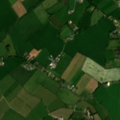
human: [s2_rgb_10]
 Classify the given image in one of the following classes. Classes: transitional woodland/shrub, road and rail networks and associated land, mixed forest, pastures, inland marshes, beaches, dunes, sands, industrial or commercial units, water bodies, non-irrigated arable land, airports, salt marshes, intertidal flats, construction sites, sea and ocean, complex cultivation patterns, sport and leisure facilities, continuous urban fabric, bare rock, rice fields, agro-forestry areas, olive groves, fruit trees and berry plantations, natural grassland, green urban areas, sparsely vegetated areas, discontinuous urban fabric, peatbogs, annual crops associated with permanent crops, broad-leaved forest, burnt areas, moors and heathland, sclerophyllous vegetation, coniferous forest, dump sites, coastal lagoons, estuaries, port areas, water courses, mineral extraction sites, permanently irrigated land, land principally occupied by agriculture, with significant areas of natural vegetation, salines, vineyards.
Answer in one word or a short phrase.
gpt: non-irrigated arable land, pastures